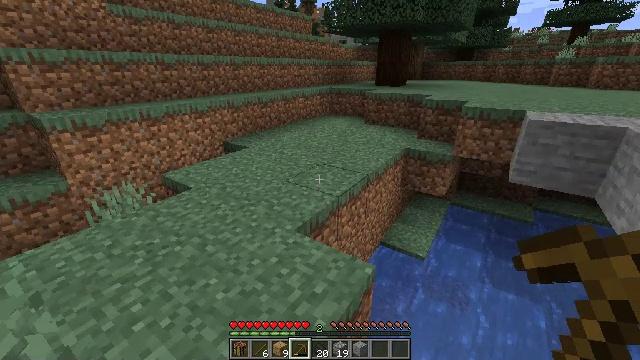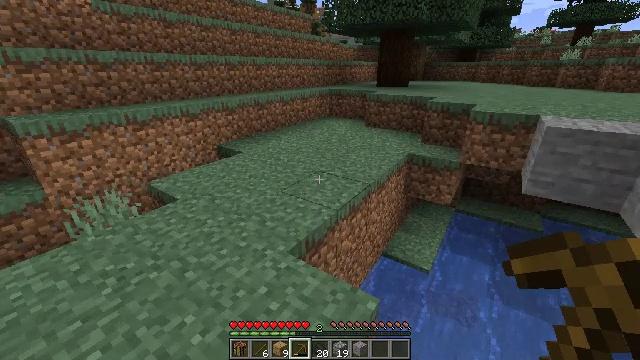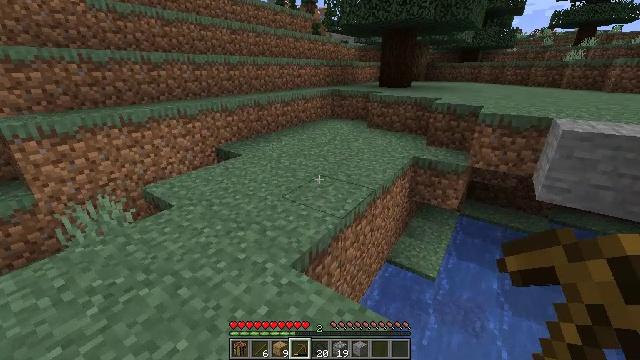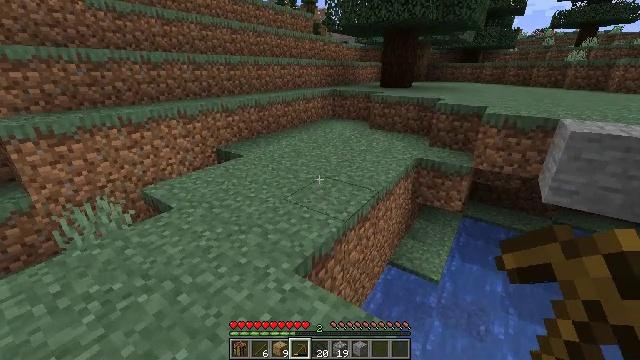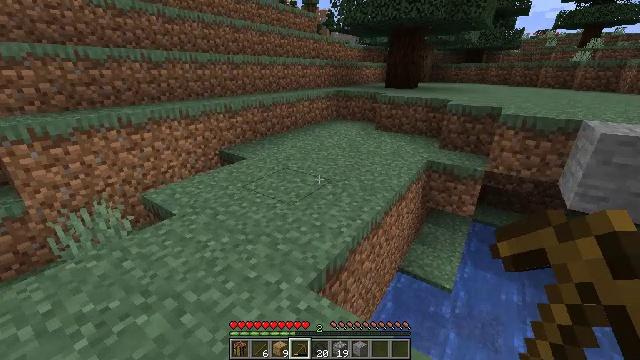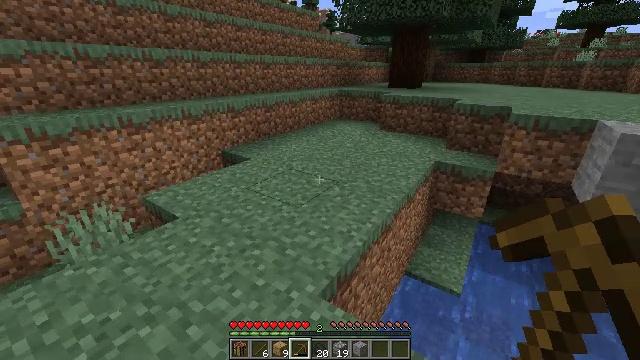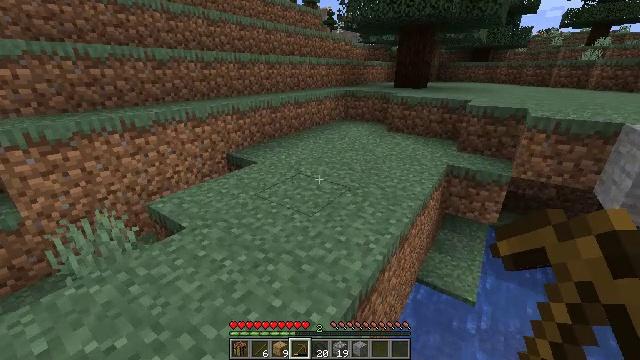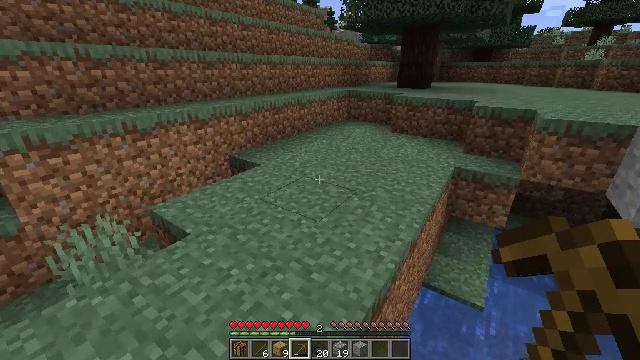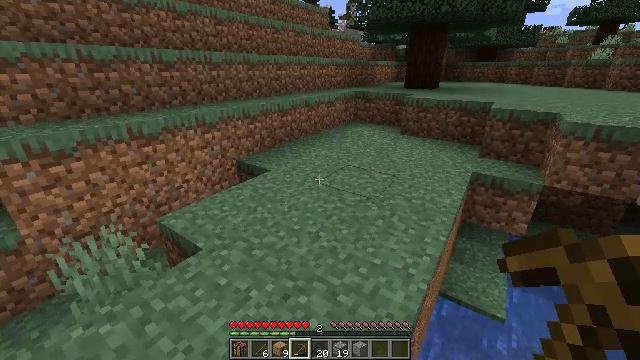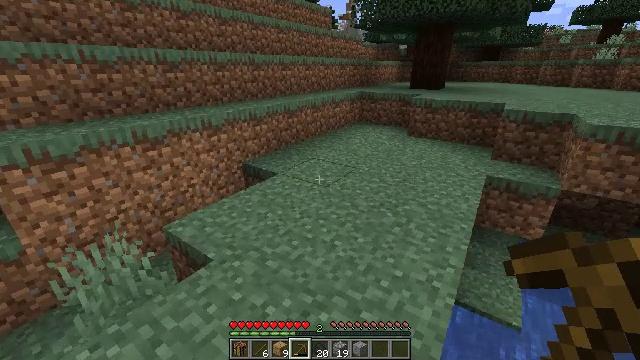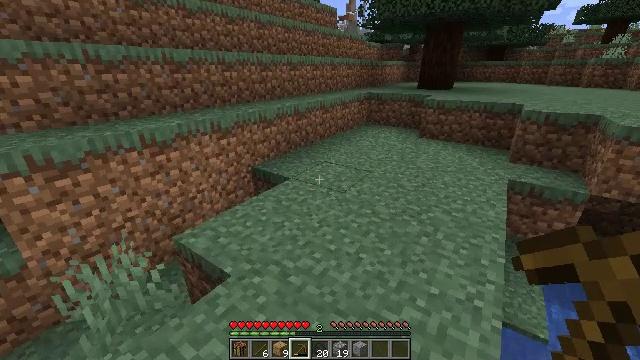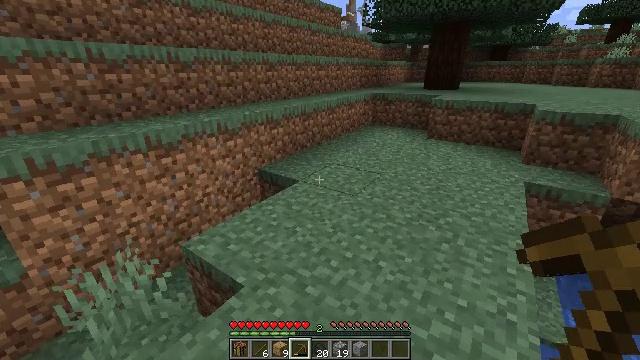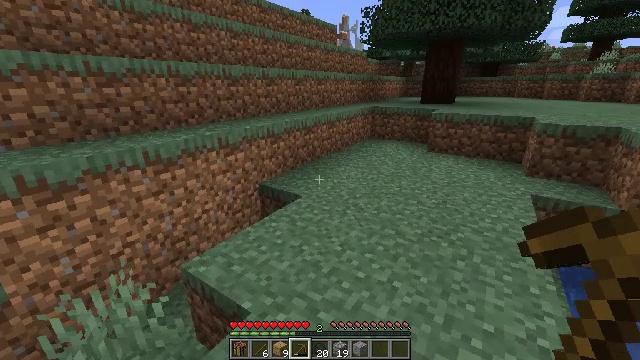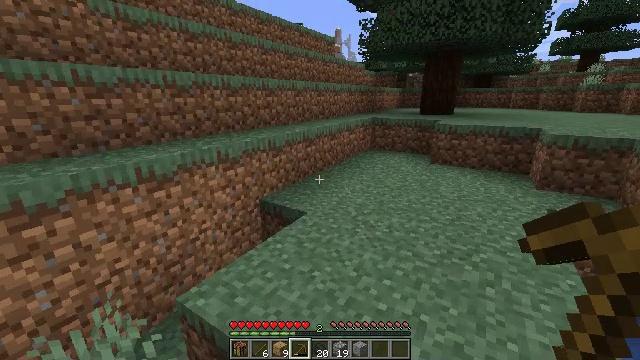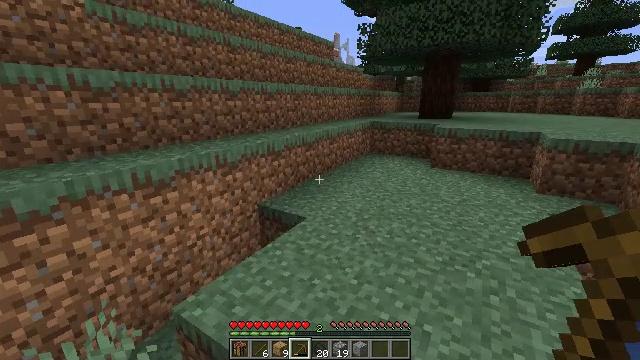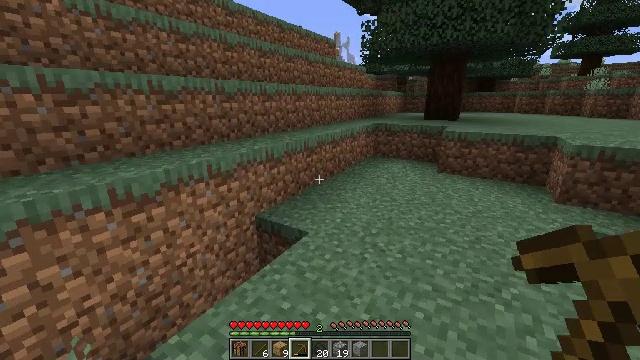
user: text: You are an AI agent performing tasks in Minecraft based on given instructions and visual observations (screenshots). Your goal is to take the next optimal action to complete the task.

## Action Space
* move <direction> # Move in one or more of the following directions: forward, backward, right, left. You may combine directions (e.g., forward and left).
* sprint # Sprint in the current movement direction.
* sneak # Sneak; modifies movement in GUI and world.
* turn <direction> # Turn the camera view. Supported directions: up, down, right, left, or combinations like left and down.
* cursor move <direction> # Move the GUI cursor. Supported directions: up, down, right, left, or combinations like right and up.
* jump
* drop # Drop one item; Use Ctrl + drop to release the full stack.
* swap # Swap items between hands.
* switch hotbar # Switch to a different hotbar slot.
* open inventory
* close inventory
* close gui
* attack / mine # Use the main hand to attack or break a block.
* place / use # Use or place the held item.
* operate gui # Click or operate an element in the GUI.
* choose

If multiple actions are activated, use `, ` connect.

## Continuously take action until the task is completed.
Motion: motion action
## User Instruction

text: Gather oak leaves by attacking.
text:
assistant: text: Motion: move forward
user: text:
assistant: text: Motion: move forward and move left
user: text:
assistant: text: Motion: move forward and move left
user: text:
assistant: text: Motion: move forward and move left
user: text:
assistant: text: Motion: move forward and move left
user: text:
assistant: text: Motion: move forward and move left
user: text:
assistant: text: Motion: move forward and move left
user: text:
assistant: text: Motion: move forward and move left
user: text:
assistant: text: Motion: move forward and move left
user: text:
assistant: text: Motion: move forward and move left
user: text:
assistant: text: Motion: move forward and move left
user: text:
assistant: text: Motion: move forward and move left, turn right and up
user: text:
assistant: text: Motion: move forward, turn right and up
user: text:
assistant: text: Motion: move forward
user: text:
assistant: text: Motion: move forward
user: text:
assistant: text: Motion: move forward
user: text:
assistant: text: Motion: move forward
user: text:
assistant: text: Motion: move forward
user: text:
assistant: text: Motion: move forward
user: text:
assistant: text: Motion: move forward
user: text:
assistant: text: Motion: move forward
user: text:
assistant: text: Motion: move forward
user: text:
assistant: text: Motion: move forward
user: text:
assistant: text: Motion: move forward
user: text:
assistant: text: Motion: move forward
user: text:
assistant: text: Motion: move forward
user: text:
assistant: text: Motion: move forward
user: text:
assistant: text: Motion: move forward
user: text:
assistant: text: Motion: move forward
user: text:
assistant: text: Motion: move forward